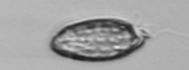
Label: Katodinium_or_Torodinium